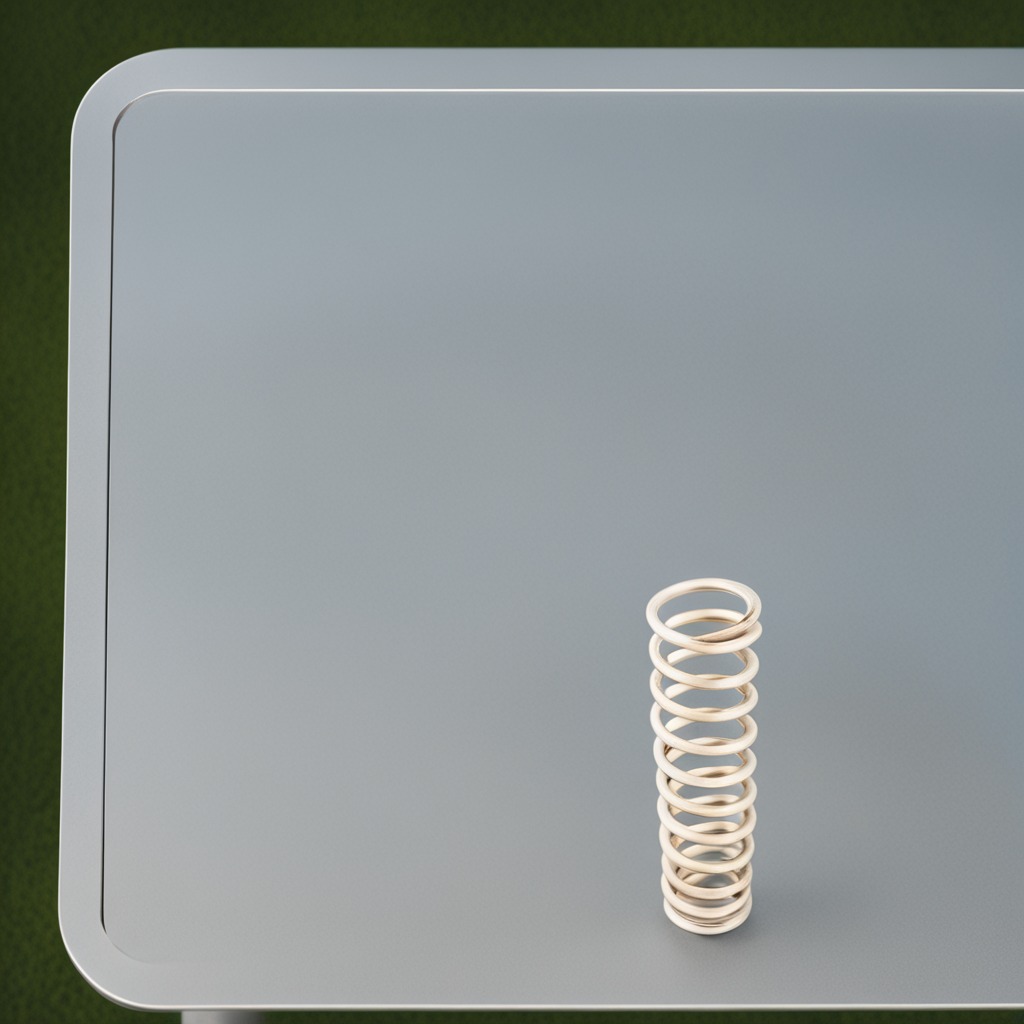
A coiled metal spring is lying on the textured surface of the clean utility table.